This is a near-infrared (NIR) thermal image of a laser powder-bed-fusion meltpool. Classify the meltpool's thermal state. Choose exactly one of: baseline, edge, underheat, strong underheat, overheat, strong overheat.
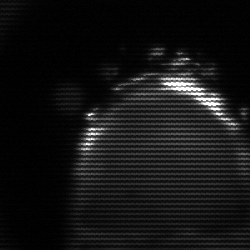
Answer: edge